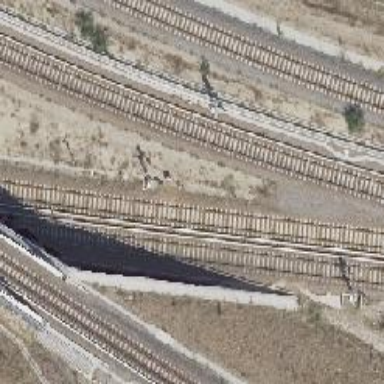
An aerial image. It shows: Railway signal.